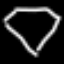
Label: diamond